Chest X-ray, PA view. Patient: 48 years old, sex F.
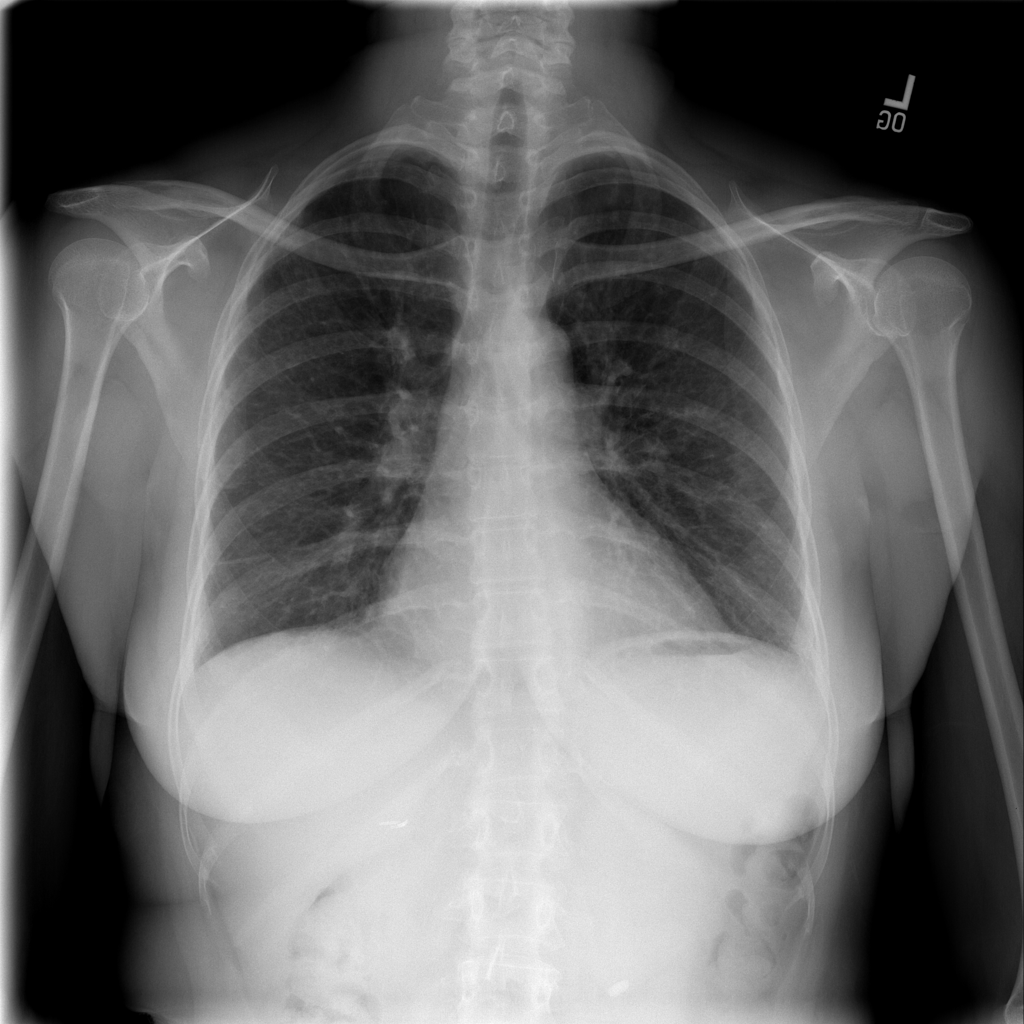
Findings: Atelectasis